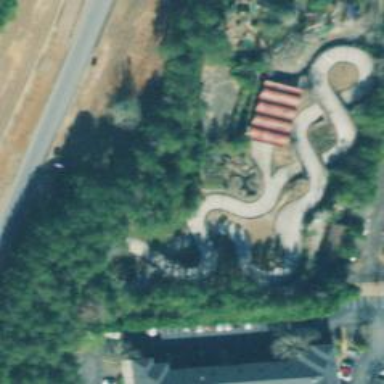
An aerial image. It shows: Karting raceway bridge.